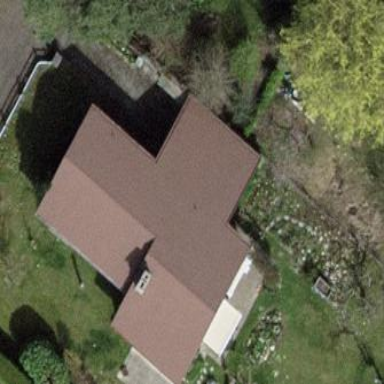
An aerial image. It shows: View of roof of building.